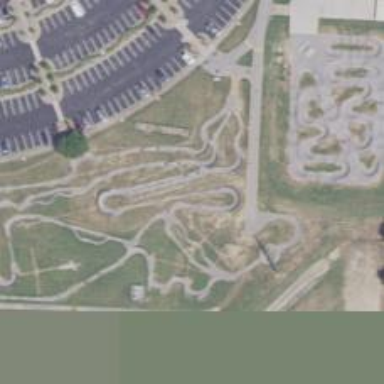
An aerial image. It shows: Cycling track located on leisure land.